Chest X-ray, AP view. Patient: 44 years old, sex F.
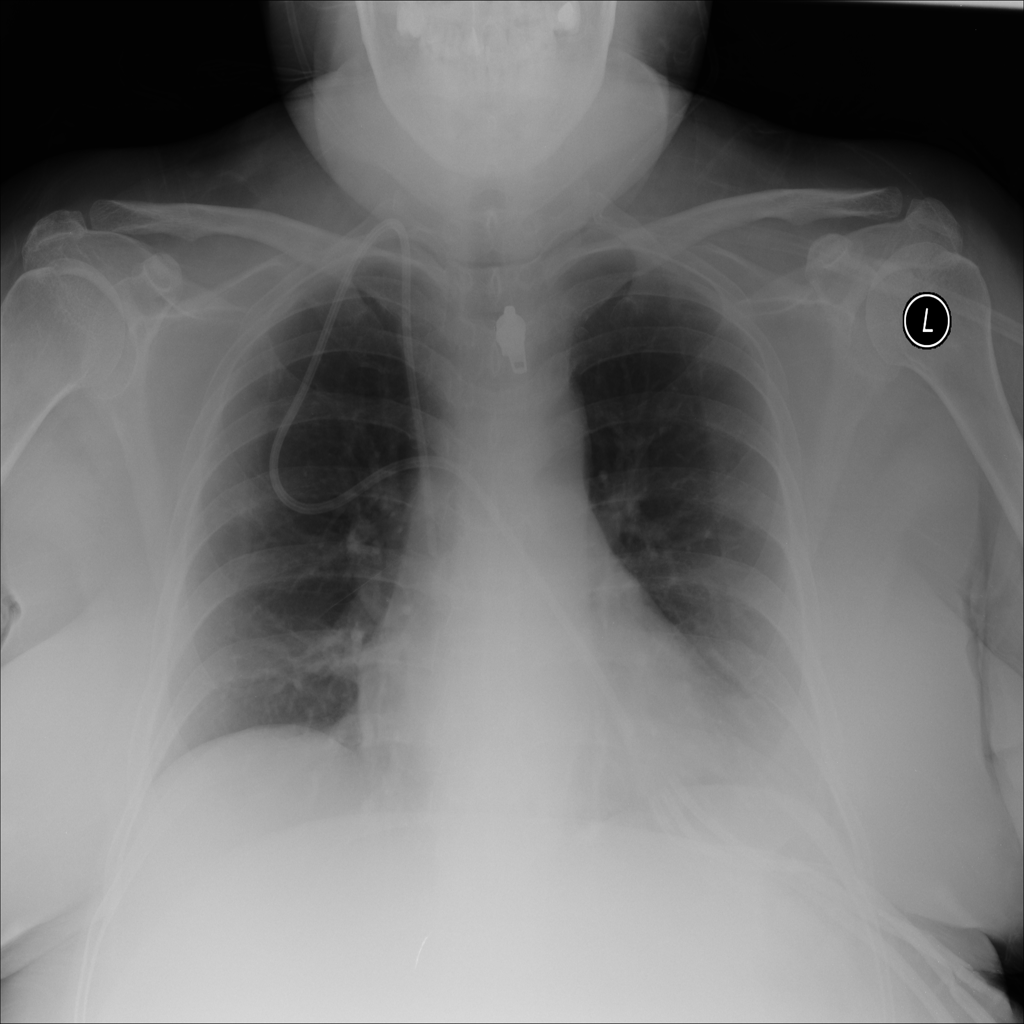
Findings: No Finding